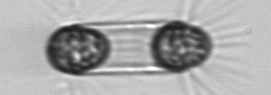
Label: Corethron_hystrix